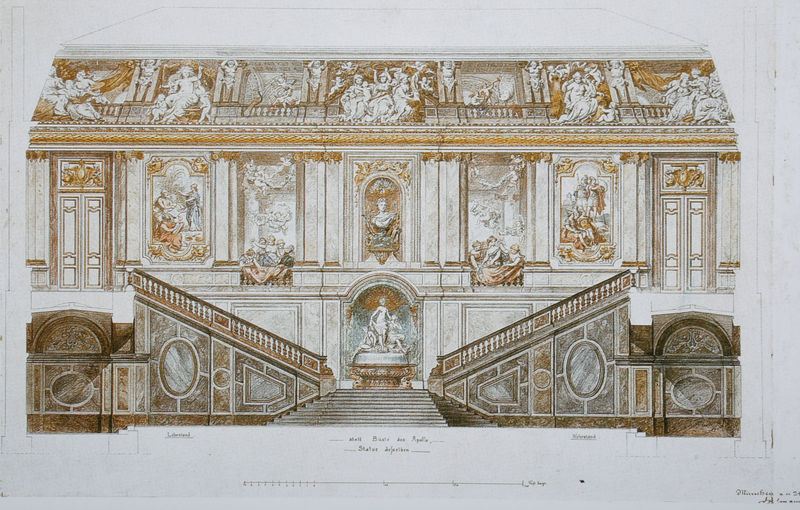
Titel: Vorentwurf zum Prunktreppenhaus von Herrenchiemsee nach dem Vorbild der Escalier des Ambassadeurs
Künstler: Georg Dollmann
Schlagwörter: gemälde, weiß, ocker, braun, grau, marmor, skizze, säulen, tür, zeichnung, dach, gebäude, haus, schloss, ornament, architektur, barock, brüstung, figur, gold, interieur, reich, front, rokoko, brunnen, oval, engel, skulptur, farbig, fassade, grafik, pilaster, figuren, treppe, treppen, detail, symmetrie, verzierung, stuck, aufgang, geländer, stufen, gruppen, nische, vergoldet, münchen, balustrade, symmetrisch, lauf, kreise, koloriert, entwurf, verziert, gesims, skulpturen, statuen, nymphe, fresken, treppenhaus, freitreppe, plan, platten, golden, büsten, prunk, ornamentik, ovale, massstab, aufriss, nischen, treppenaufgang, beschriftet, inkrustation, wandgestaltung, doppelpilaster, wandaufbau